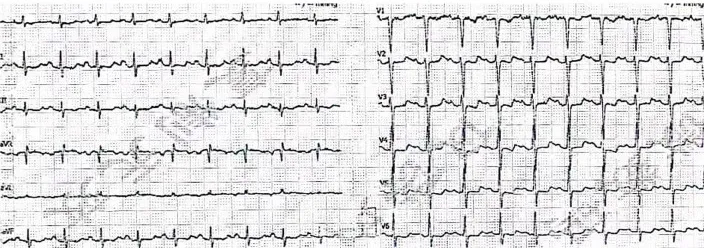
(A) Electrocardiogram for the first (emergency department). Sinus tachycardia, mild depression of the ST segment in V3~V5, T wave inversion in lead V1, and bidirectional in lead V4.
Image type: electrography (ekg)